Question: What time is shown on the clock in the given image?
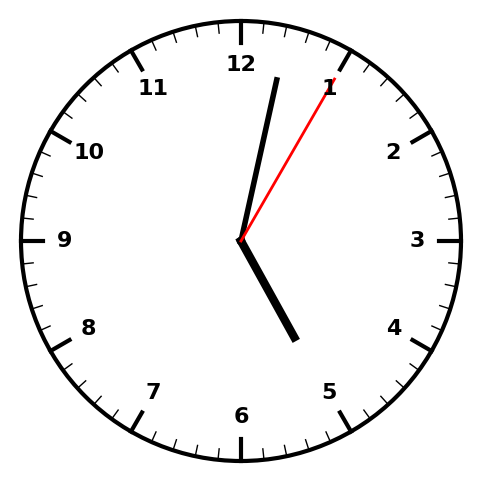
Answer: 05:02:05